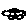
Label: car